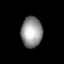
Tissue: lung
Cell type: Epithelial cells
Senescence score: 0.2003
Nuclear area (px): 629
Mean DAPI intensity: 150.399